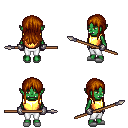
a pixel art fantasy rpg character, female body template, orc, green skin, gold chest armor, white pants, brunette unkempt hairstyle, metal gloves, white slippers, spear, four views (front, back, left, right), 2x2 character sprite sheet, small pixel art, hard edges, no anti-aliasing